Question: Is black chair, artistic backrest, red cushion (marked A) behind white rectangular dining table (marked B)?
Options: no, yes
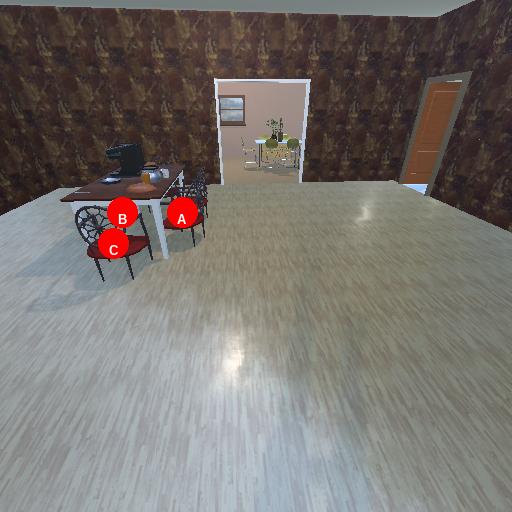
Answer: no